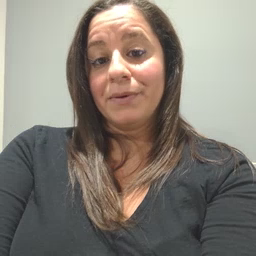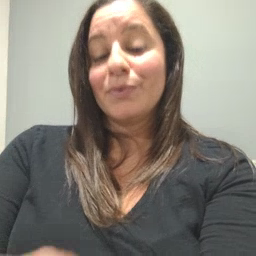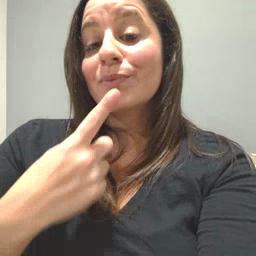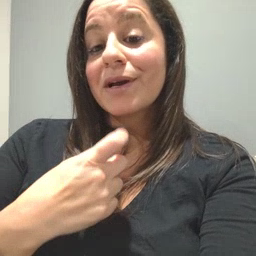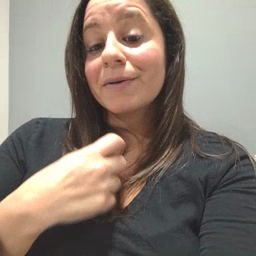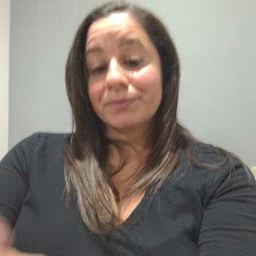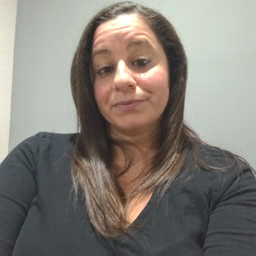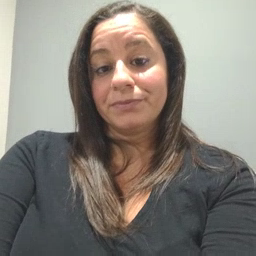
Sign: red